Aerial crown-view tile of a tropical tree (Barro Colorado Island, Panama), acquired 20240716:
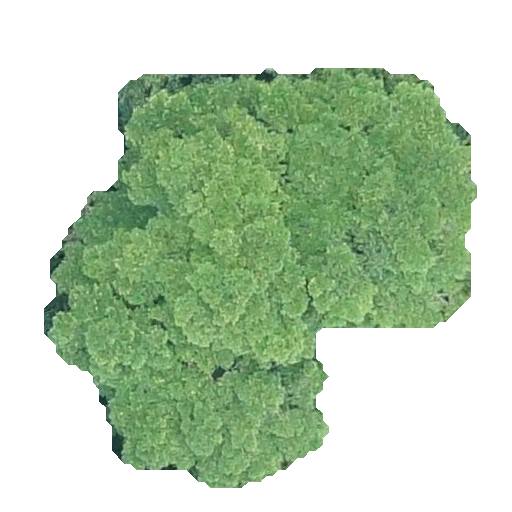
Species: Terminalia amazonia
GBIF accepted scientific name: Terminalia amazonica
Crown area: 197.997 m²